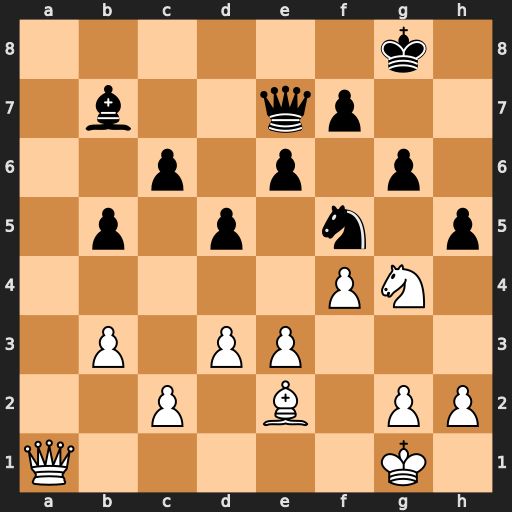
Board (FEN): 6k1/1b2qp2/2p1p1p1/1p1p1n1p/5PN1/1P1PP3/2P1B1PP/Q5K1
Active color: w
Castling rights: -
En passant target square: -
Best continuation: Nf6+ Qxf6 Qxf6